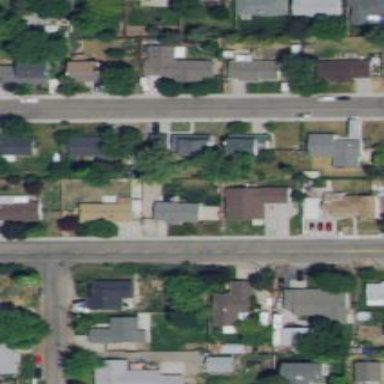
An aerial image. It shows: Sidewalk.